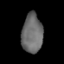
Tissue: lung
Cell type: Epithelial cells
Senescence score: 0.5519
Nuclear area (px): 799
Mean DAPI intensity: 106.748